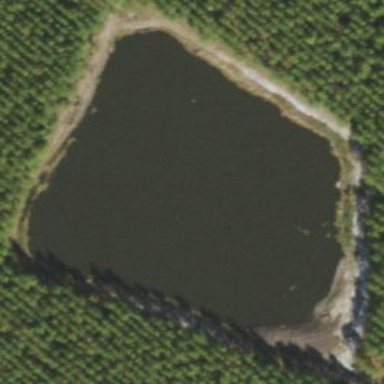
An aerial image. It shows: Reservoir of natural water.